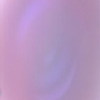
Label: sunburn